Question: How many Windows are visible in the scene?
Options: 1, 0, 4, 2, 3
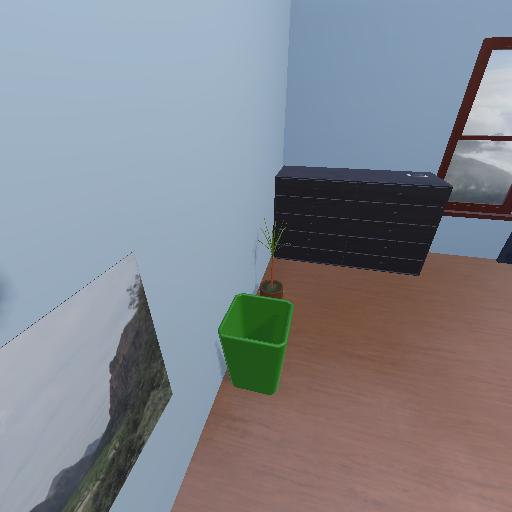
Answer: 1